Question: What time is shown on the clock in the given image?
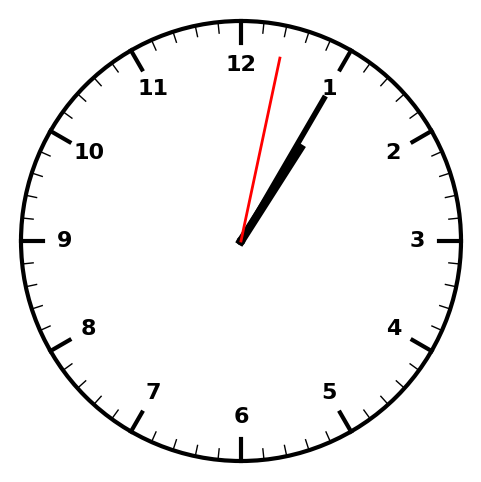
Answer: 01:05:02